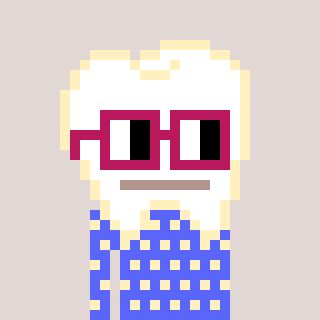
a pixel art character with square dark red glasses, a tooth-shaped head and a purple-colored body on a warm background